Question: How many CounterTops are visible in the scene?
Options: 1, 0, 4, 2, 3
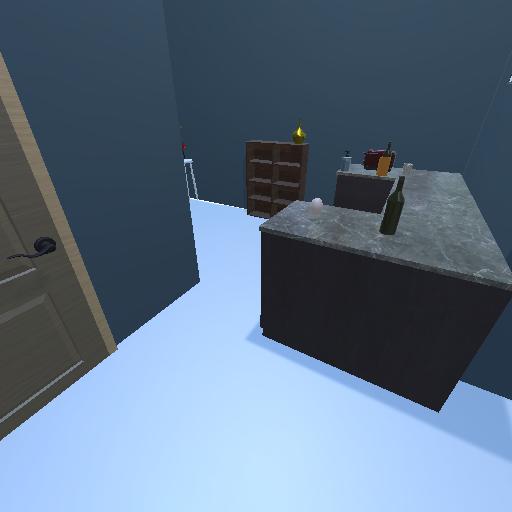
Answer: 1